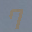
Label: 7